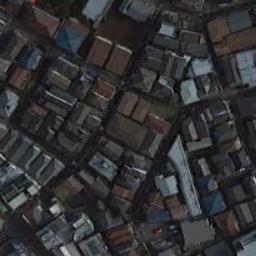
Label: dense_residential